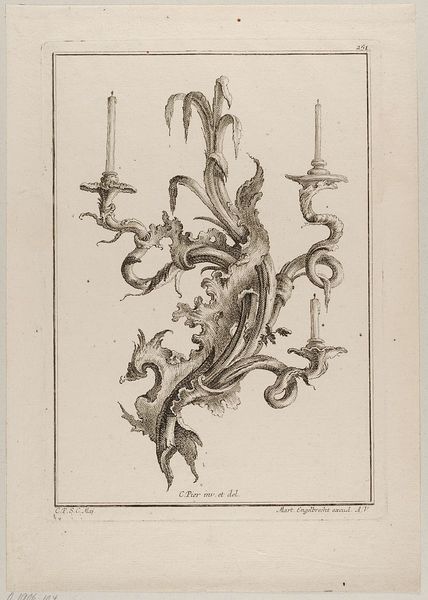
Titel: Wandleuchter
Künstler: Martin Engelbrecht
Standort: Hamburg
Institution: Museum für Kunst und Gewerbe Hamburg
Schlagwörter: rokoko, grafik, graphik, fotografie, photographie, druckgraphik, druckgrafik, radierung, kunstgewerbe, kerzenhalter, kunsthandwerk, kandelaber, rocaille, wandleuchter, style, reproduktionen, industriedesign, druckerzeugnisse, muschelwerk, ornamentstich, vorlageblätter